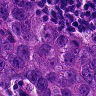
Metastatic tissue present: yes